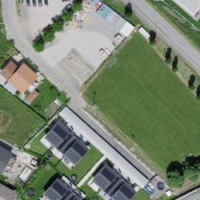
EUNIS habitat code: 54
Species observed at this site:
Platanthera bifolia
Echium vulgare